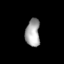
Tissue: lung
Cell type: Endothelial cells
Senescence score: 0.583
Nuclear area (px): 388
Mean DAPI intensity: 167.155